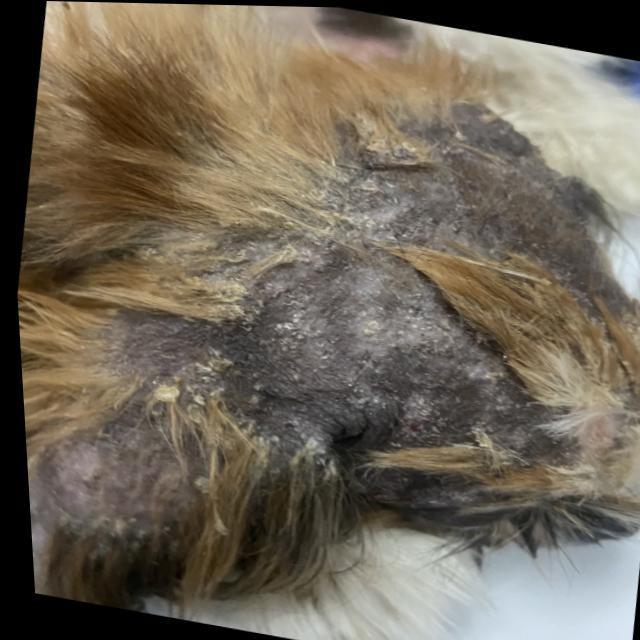
Canine demodicosis (Demodex mange) — caused by Demodex canis mites. Presents with alopecia, follicular papules, pustules, and comedones. Often localized on face and forelimbs.